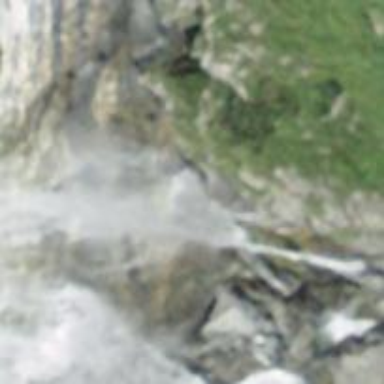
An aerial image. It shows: Beautiful waterfall.